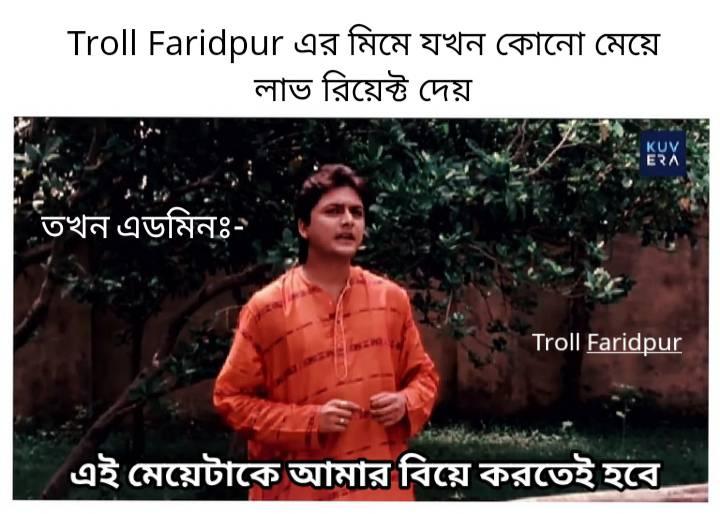
Caption: Troll Faridpur   এর মিমে যখন কোনো মেয়ে লাভ রিয়েক্ট দেয়    তখন এডমিনঃ     এই মেয়েটাকে আমার বিয়ে করতেই হবে
Label: non-hate